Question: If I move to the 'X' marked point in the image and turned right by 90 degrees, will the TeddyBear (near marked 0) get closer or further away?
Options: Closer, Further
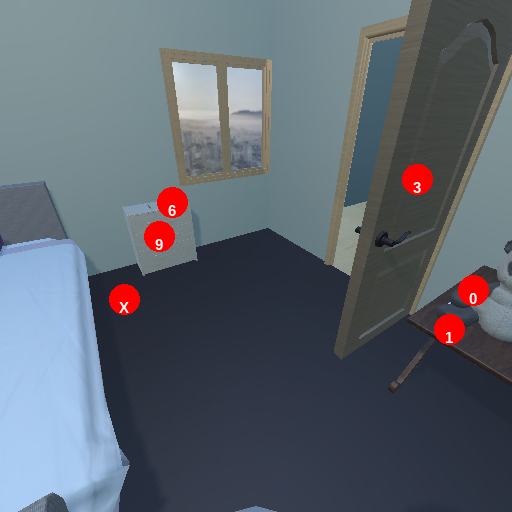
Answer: Closer